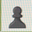
Piece: bP